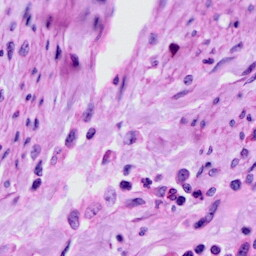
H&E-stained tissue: Cervix